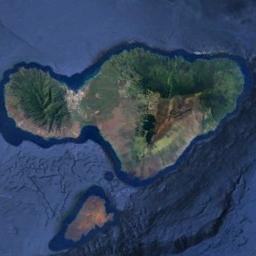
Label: island